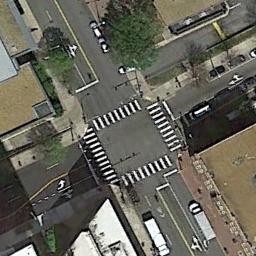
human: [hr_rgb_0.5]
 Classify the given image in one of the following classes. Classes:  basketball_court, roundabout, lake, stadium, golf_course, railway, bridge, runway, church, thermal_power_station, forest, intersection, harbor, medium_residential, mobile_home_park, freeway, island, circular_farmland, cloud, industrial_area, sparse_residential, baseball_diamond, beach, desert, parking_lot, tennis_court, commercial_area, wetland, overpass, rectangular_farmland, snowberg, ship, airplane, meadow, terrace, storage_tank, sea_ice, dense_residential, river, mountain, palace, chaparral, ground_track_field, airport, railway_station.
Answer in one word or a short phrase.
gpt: intersection